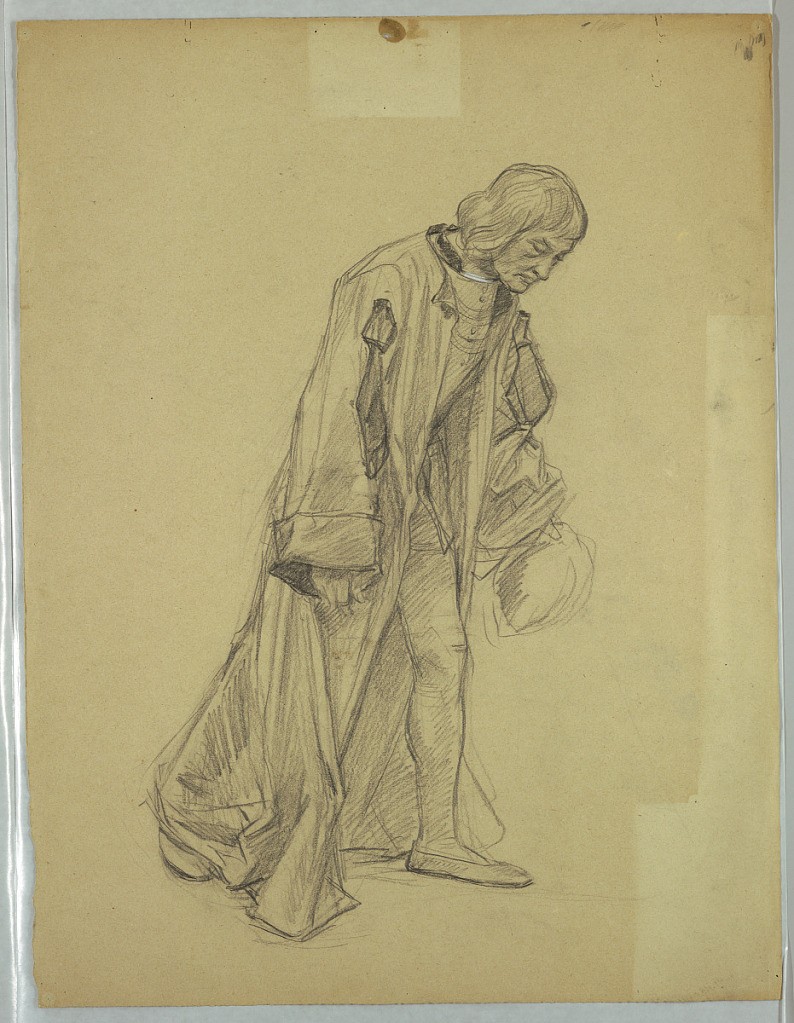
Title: Study of a Bowing Man (Chrisopher Columbus)
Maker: Raimundo de Madrazo, Spanish, 1841–1920
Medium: Graphite on paper with white heightening
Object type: Drawing
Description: Study of Christopher Columbus for the painting The Return of Christopher Columbus to the Spanish Court, currently owned by the Italian Charities of America.